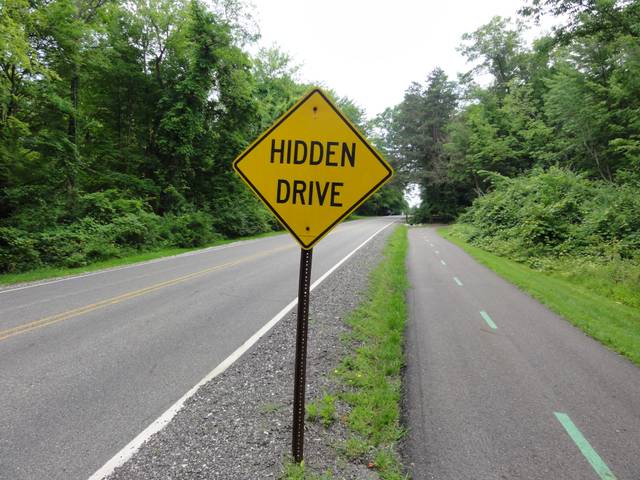
Region: United States
Coordinates: 41.414, -81.439